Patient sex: M
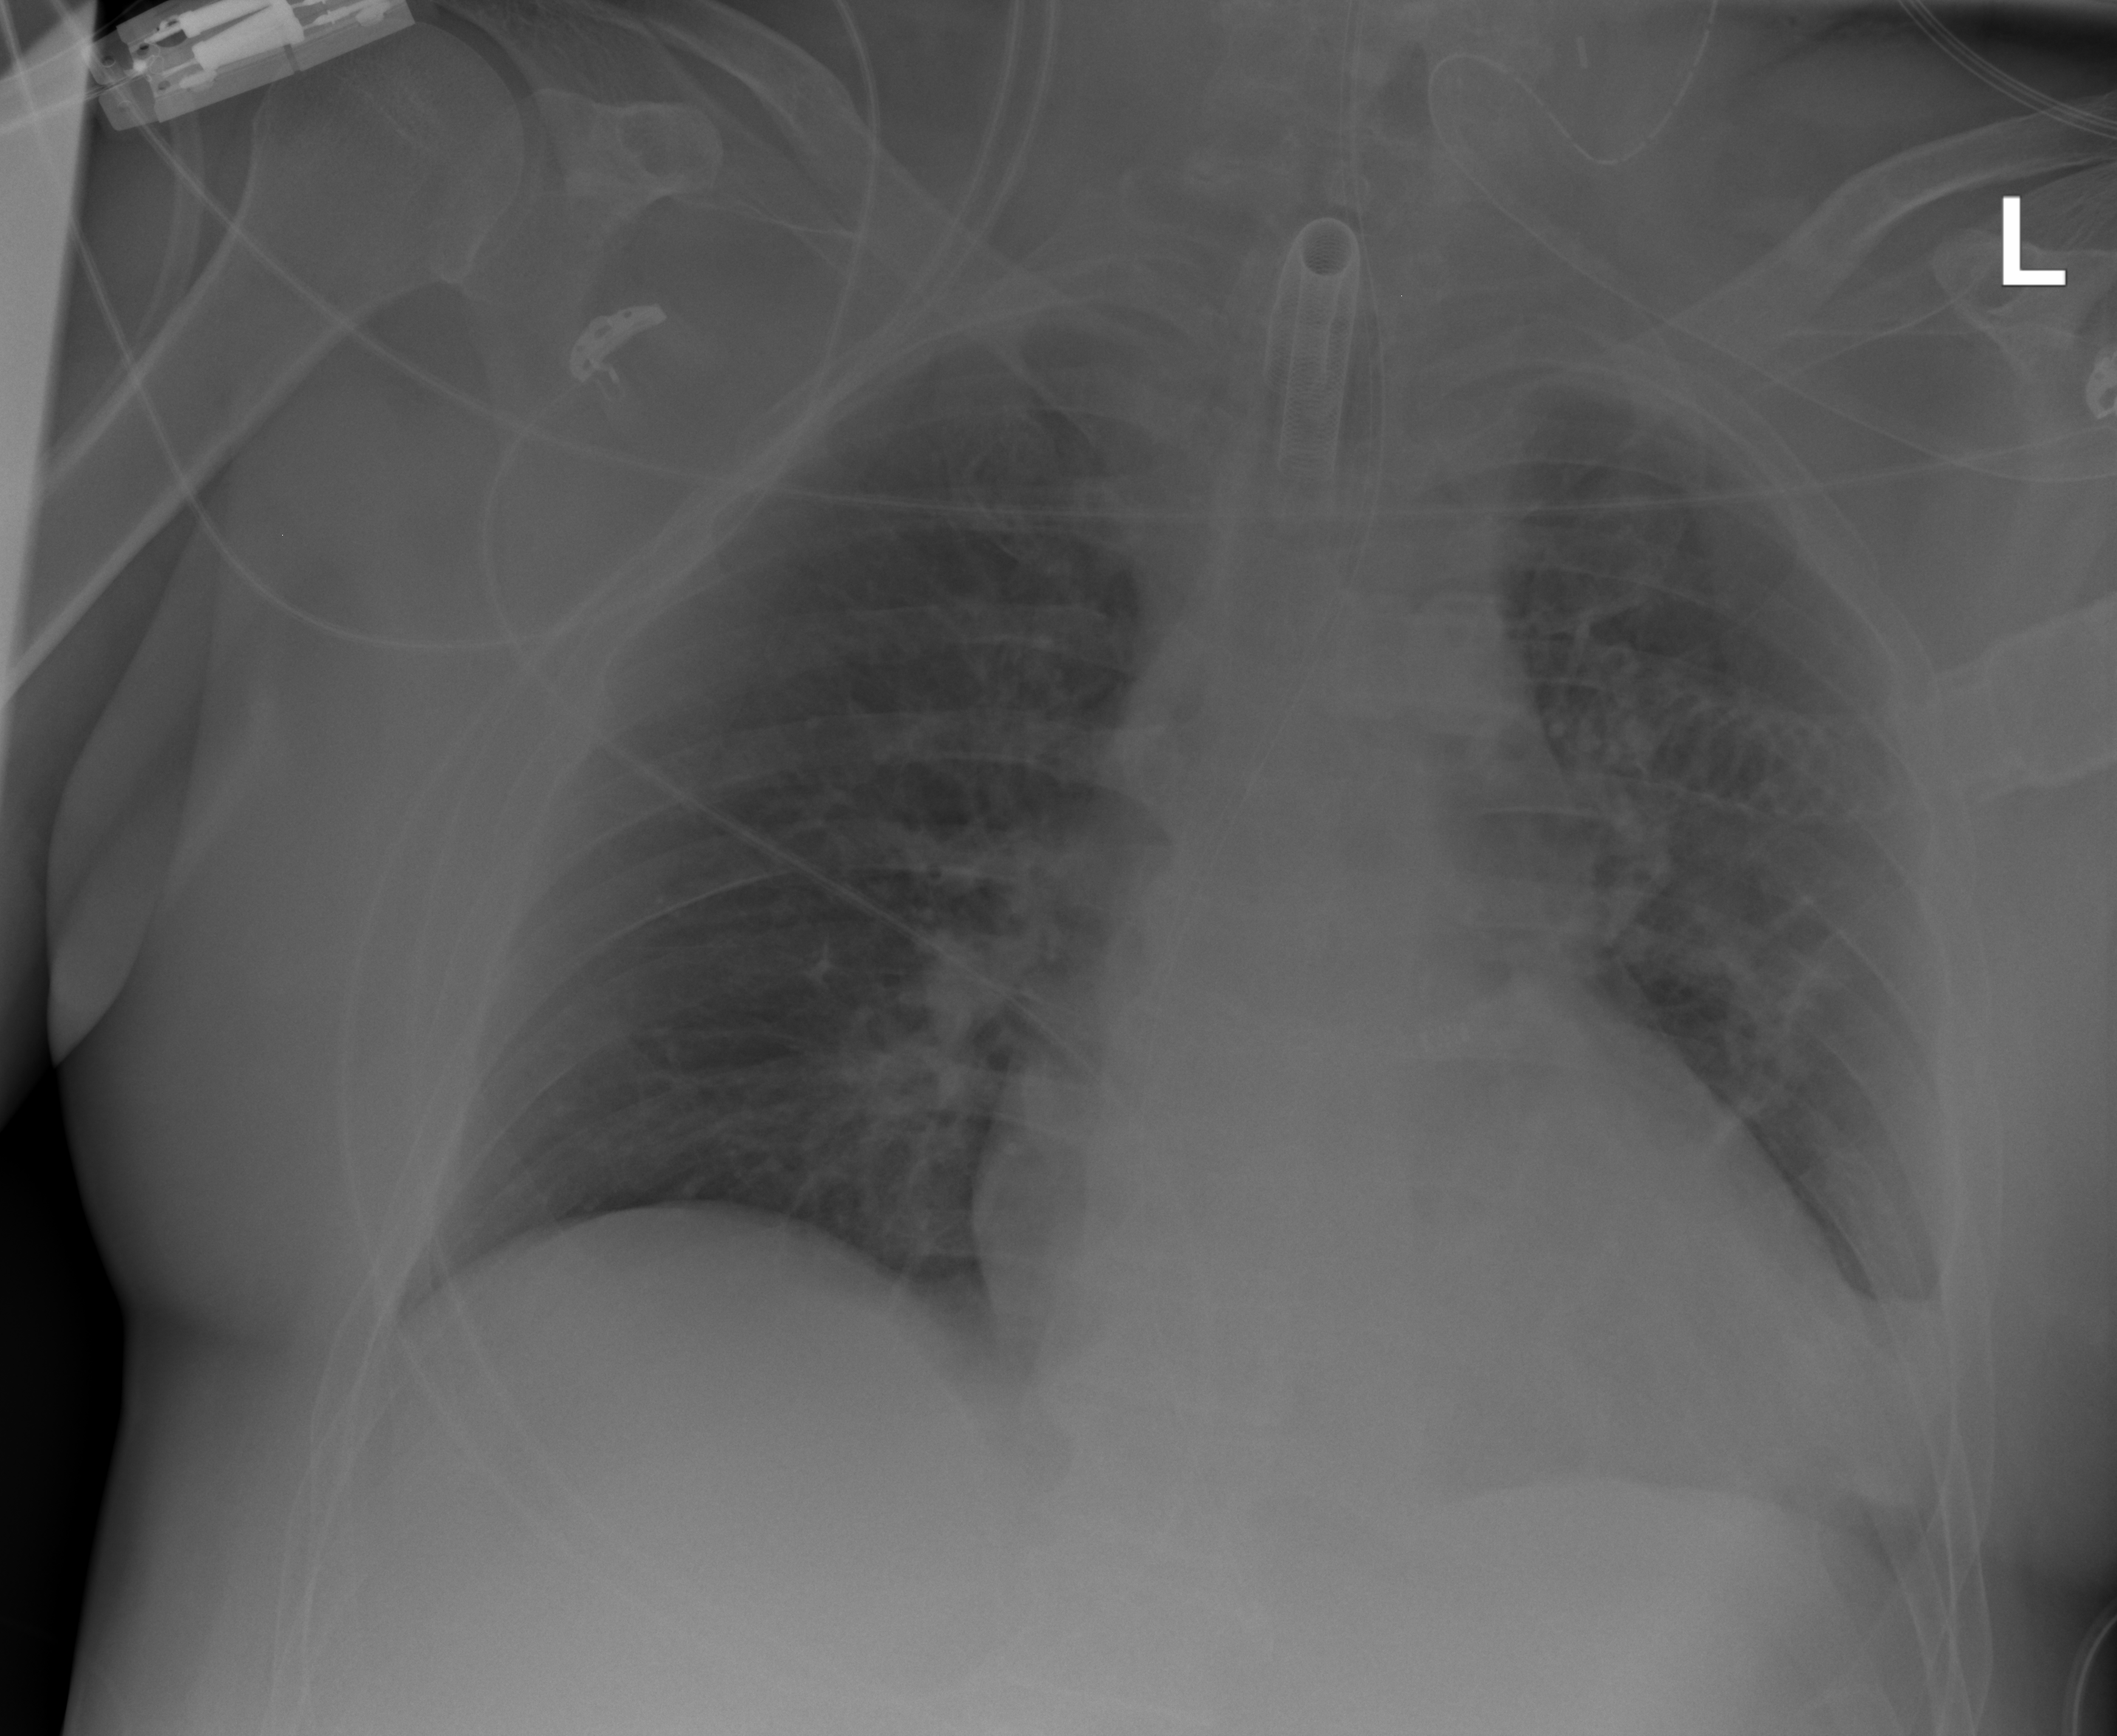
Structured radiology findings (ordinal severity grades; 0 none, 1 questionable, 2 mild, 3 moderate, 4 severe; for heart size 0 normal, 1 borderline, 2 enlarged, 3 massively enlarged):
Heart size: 1
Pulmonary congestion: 1
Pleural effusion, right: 0
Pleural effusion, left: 0
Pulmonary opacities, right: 0
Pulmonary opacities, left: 0
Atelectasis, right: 0
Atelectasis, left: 0